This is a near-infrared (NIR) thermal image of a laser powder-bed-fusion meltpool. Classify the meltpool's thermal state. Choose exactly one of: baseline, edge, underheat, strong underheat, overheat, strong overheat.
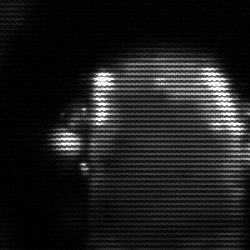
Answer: baseline